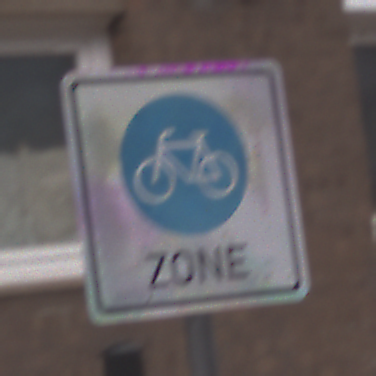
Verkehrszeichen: BeginnFahrradzone
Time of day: MorningAfternoon
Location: Outdoor (Urban)
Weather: Overcast
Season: NotSpecified
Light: Natural